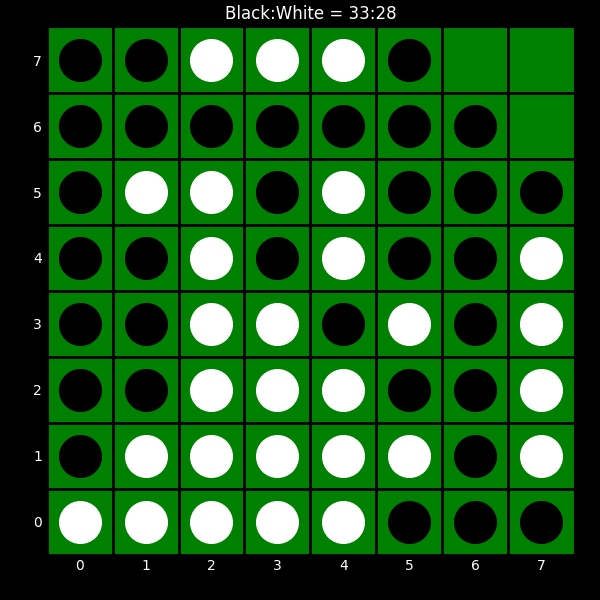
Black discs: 33
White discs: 28